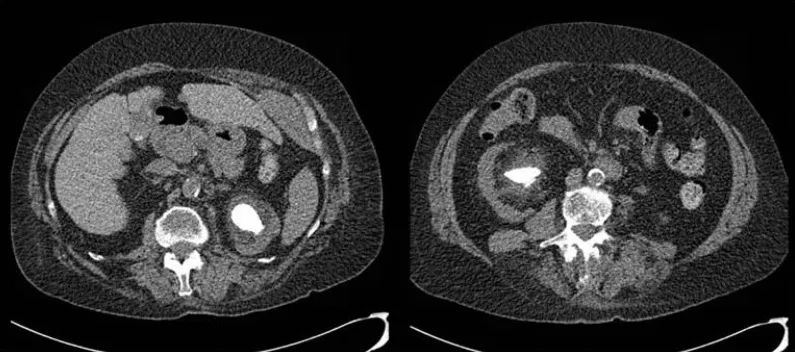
CT scan prior to left PCNL: Bilateral staghorn stones, left 3.2 cm renal staghorn involving 3 calyces, HU of 694, and right 3.4 cm renal staghorn involving 3 calyces, HU of 664. There is mild left hydronephrosis, bilateral parenchymal thinning and two left renal parenchymal calcifications (not shown).
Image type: radiology (ct)